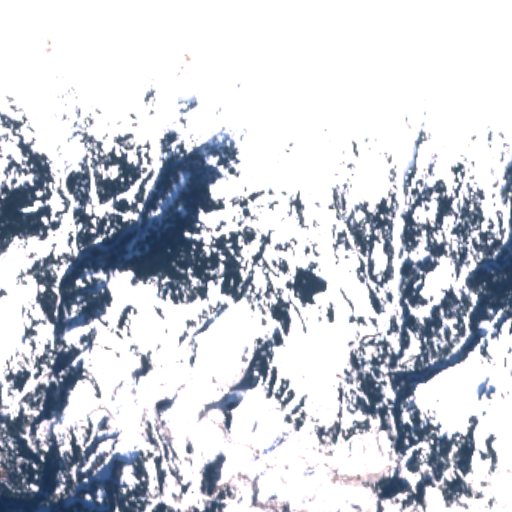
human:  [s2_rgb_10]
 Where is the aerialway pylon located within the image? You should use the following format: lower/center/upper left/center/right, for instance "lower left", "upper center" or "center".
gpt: The aerialway pylon is located in the upper center of the image.
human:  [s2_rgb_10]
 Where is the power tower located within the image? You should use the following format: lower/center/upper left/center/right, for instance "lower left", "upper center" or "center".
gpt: The power tower is located in the lower left of the image.
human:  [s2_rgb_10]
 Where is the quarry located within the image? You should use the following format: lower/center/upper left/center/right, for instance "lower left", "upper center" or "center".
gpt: The quarry is located in the lower right of the image.
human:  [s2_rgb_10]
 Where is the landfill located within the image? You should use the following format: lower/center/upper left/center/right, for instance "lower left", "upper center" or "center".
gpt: There is no landfill in the image.